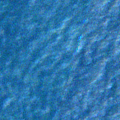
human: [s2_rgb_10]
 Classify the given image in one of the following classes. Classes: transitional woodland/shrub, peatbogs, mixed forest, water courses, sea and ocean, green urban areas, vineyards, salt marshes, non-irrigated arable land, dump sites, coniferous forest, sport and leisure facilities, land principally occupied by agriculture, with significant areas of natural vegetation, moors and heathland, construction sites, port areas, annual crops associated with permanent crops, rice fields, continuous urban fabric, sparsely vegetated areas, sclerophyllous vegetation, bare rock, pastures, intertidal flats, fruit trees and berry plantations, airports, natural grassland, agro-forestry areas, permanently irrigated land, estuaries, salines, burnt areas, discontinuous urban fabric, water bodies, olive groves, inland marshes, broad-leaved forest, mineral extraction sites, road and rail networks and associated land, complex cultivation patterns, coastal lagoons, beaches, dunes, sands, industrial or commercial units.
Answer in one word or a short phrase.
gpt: sea and ocean